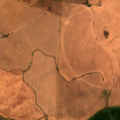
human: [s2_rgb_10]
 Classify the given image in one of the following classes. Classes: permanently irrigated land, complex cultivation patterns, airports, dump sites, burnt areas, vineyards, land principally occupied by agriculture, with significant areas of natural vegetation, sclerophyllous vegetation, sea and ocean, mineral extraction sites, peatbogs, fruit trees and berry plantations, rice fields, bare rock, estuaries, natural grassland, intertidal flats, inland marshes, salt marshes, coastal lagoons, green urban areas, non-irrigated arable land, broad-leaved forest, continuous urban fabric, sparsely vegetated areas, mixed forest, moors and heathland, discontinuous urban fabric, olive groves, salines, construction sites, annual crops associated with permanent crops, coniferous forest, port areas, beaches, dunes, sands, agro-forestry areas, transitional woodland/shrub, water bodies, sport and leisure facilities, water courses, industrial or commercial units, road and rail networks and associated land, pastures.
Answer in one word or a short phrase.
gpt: non-irrigated arable land, permanently irrigated land